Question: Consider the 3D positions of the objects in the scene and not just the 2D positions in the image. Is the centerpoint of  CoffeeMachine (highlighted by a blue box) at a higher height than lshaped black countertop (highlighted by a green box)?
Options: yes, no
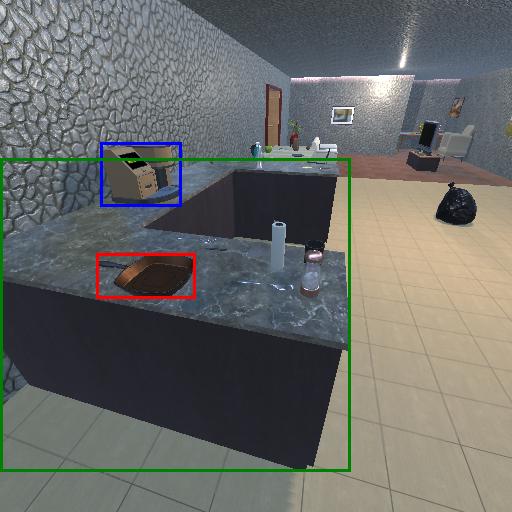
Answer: yes